Interaction volume radius: 10 \u00c5
Interaction volume height: 25 \u00c5
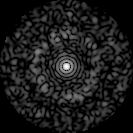
Disorder parameter: 0.8235